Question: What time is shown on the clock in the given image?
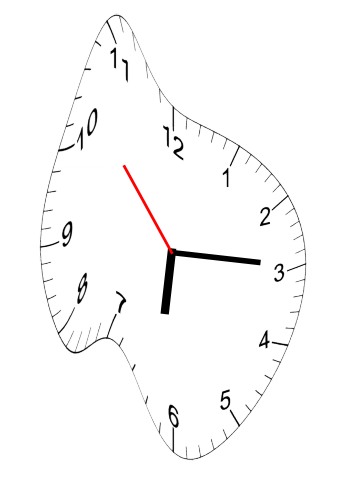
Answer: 06:14:53